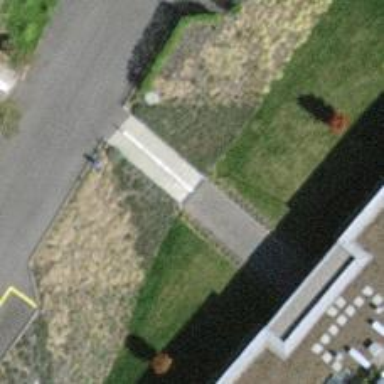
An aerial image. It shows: Set of steps on the road.